Field crop: maize
Growth stage: 2
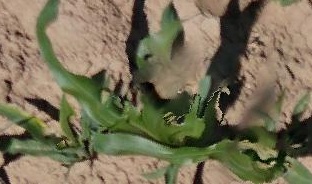
Species: maize